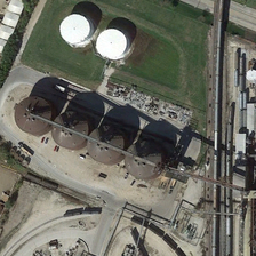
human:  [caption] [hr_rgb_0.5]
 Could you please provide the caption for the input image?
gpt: There are two round water tanks above the grass.

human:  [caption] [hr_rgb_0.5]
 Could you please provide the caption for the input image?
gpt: Many machines are running.

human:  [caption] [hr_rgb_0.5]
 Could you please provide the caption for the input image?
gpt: Many machines are running.

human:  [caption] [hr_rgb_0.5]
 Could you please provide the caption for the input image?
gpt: Many machines are running.

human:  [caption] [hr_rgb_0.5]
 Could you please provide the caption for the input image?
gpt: There are two round water tanks on the grass.